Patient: sex M, age 66
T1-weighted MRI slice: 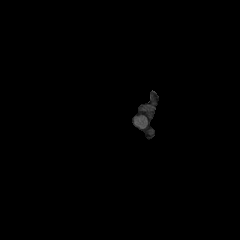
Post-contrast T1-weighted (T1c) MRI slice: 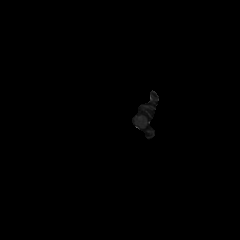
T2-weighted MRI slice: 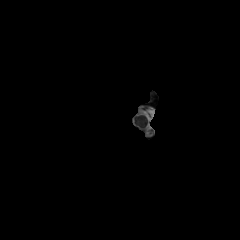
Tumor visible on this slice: no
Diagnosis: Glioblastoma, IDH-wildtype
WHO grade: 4